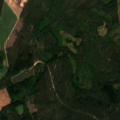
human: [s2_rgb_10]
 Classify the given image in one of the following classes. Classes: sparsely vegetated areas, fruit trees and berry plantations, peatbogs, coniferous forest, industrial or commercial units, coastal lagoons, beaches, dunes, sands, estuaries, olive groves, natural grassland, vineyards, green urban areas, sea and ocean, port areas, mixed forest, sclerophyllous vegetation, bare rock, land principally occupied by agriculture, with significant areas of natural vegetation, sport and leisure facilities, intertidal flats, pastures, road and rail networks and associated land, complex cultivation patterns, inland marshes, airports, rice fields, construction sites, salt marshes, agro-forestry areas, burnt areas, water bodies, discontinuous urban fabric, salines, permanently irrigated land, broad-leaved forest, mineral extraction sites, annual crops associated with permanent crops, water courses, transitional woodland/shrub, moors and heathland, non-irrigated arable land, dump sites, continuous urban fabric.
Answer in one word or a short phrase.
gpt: non-irrigated arable land, coniferous forest